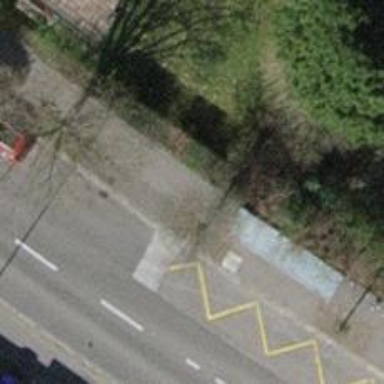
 serving as platform for public transportation."